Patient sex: M
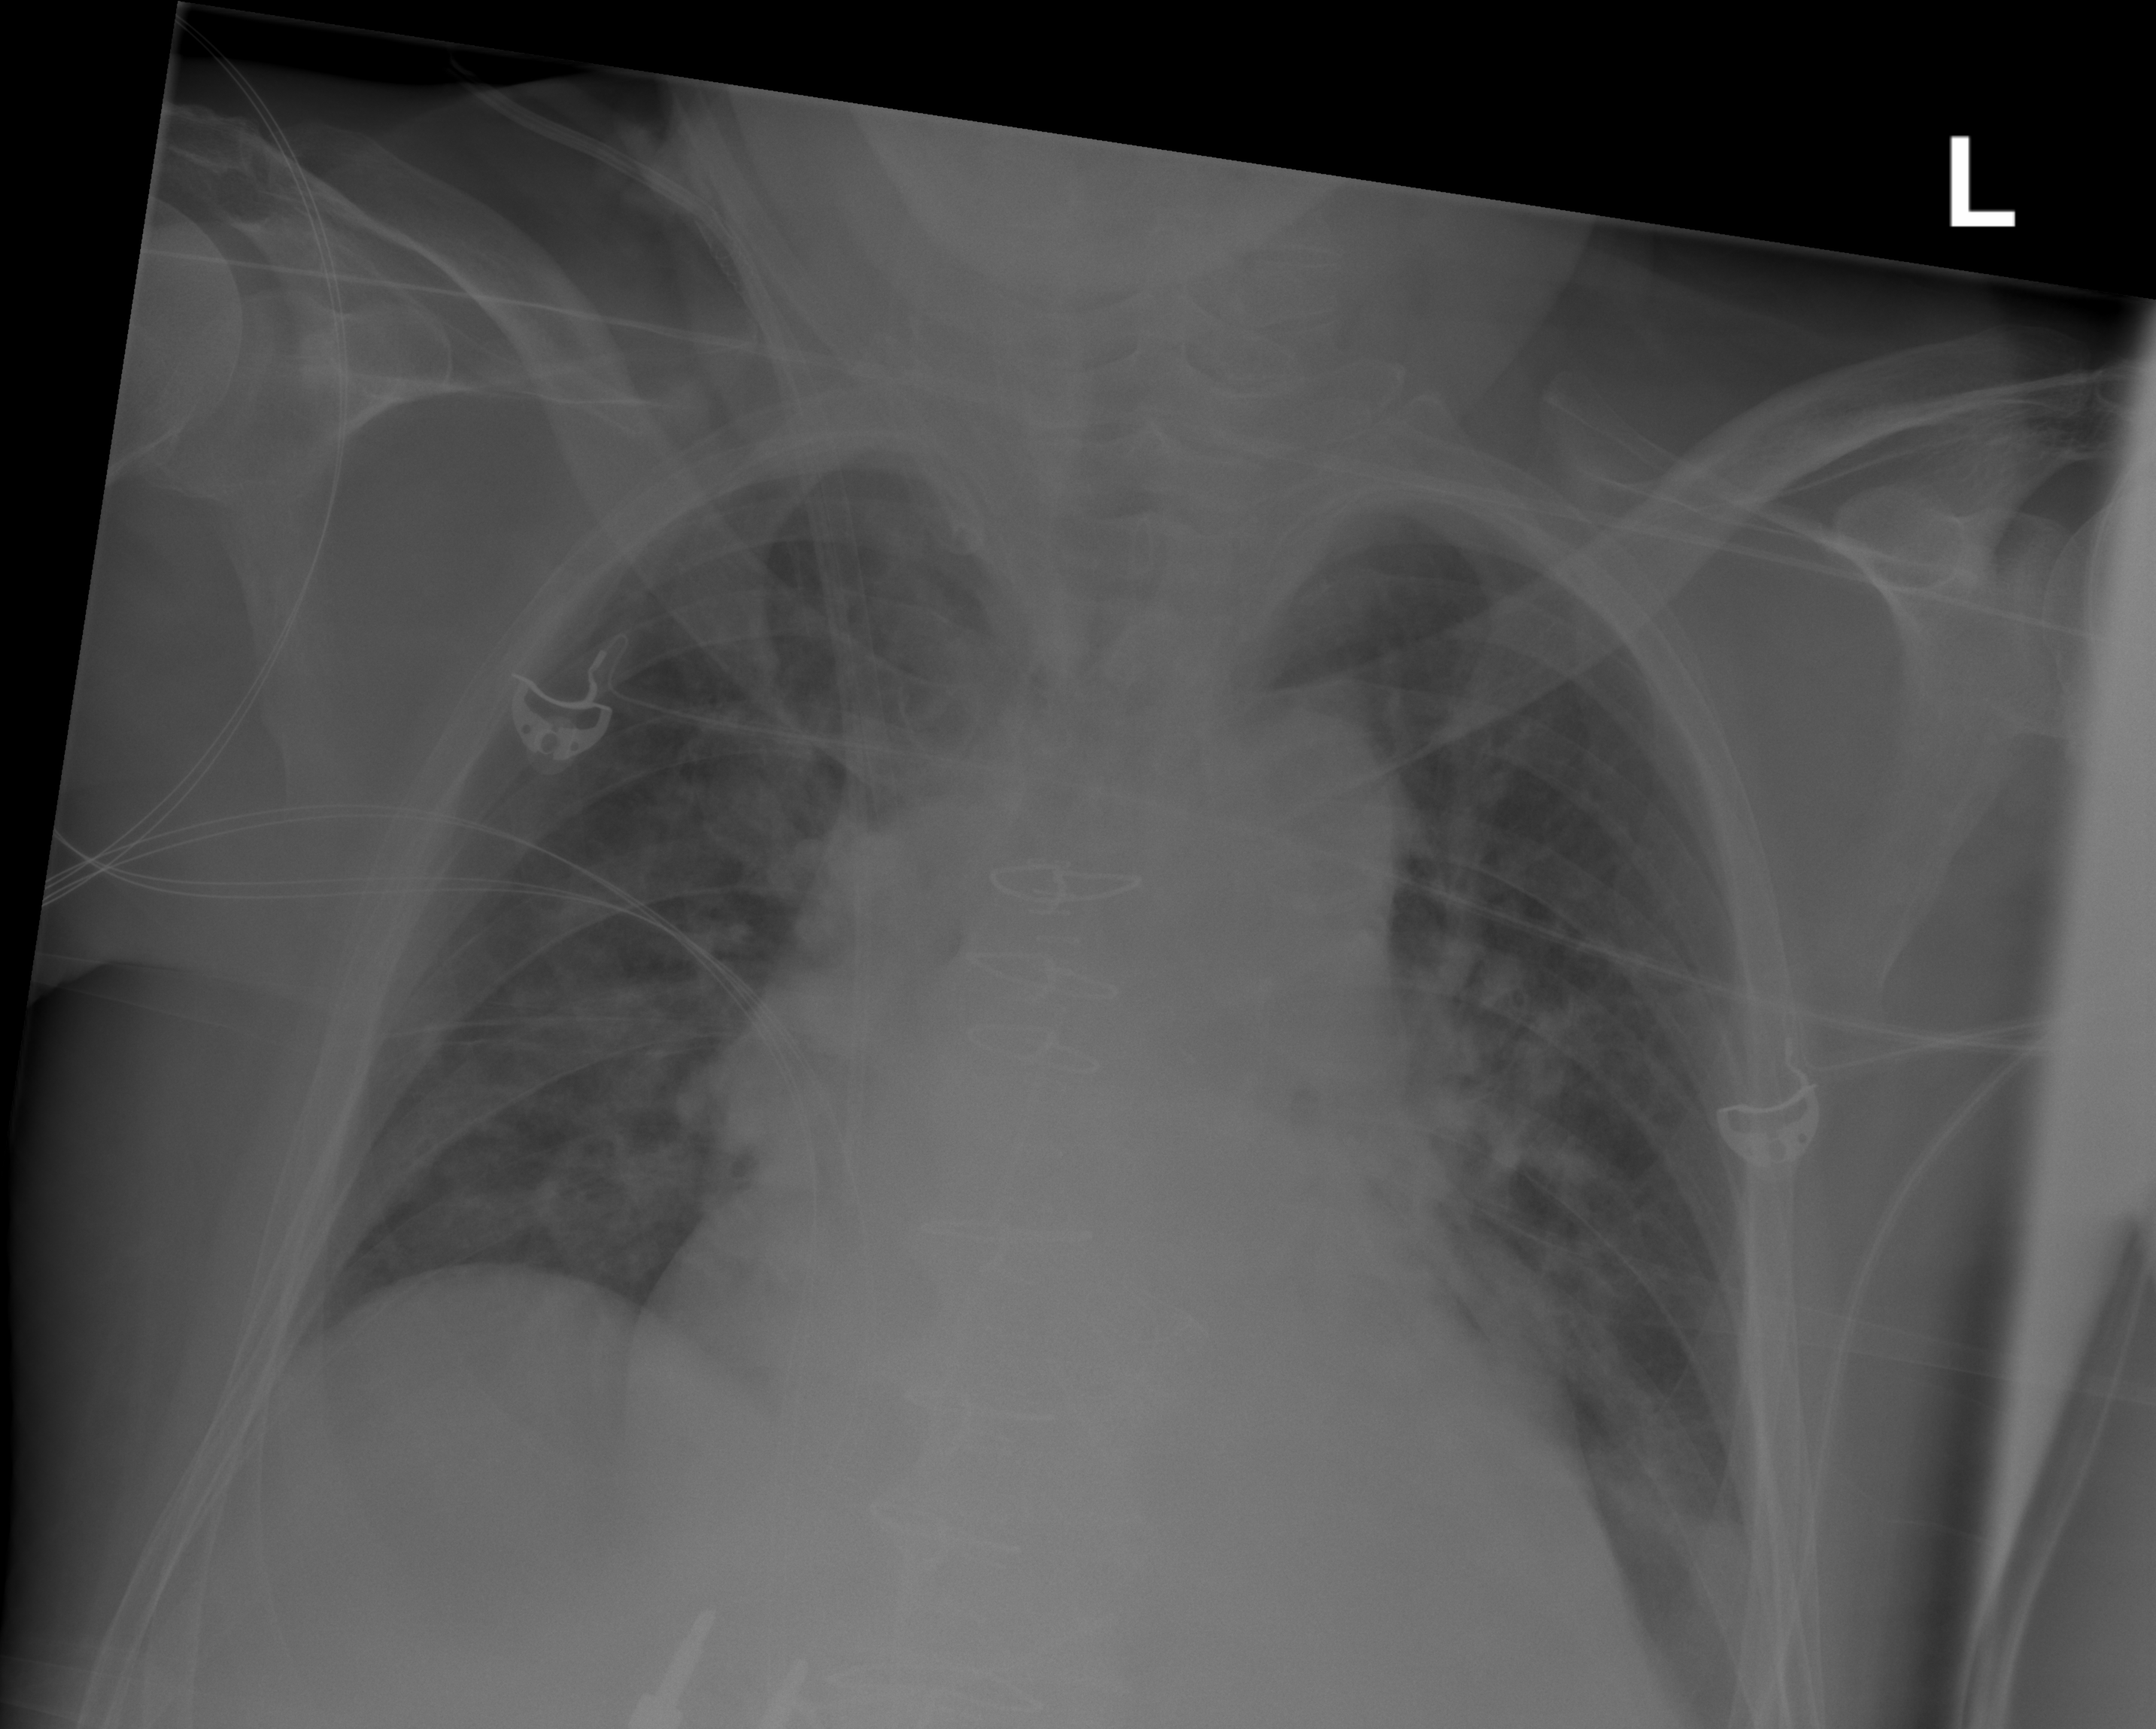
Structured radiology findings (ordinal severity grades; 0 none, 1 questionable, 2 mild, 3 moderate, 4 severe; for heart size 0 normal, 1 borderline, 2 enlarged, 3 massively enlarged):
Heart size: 2
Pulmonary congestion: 3
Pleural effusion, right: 0
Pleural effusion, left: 1
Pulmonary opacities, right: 2
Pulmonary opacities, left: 2
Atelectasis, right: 0
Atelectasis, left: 2